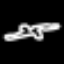
Label: airplane